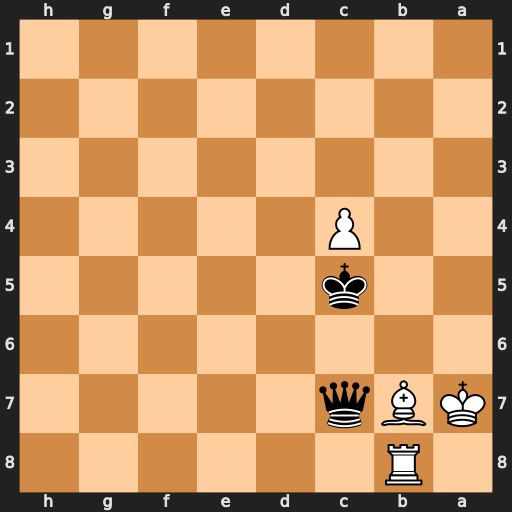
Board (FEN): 1R6/KBq5/8/2k5/2P5/8/8/8
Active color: b
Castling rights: -
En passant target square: -
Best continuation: Qb6+ Ka8 Qa5+ Ba6 Qxa6#